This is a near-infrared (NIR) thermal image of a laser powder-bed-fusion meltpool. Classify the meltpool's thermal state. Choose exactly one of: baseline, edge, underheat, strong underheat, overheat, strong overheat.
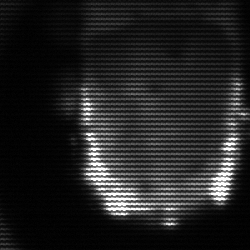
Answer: baseline